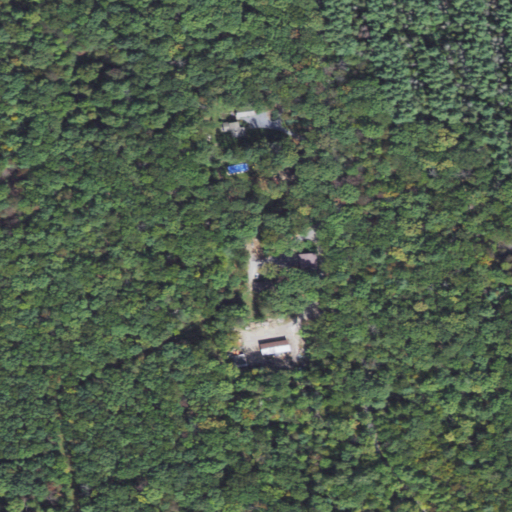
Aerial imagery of valley in Pennsylvania named Kings Gap Hollow containing deciduous forest, open development, evergreen forest, and mixed forest